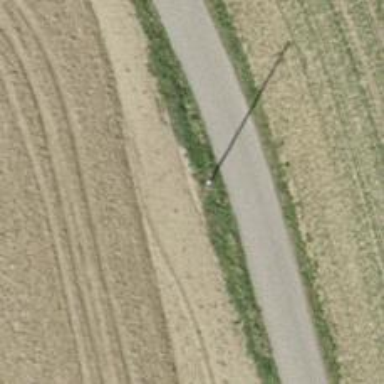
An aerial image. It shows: Power pole.